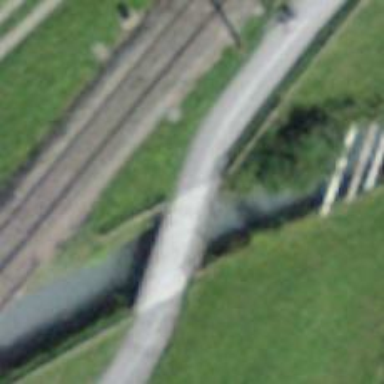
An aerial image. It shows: Agricultural motorcar road crossing concrete bridge.